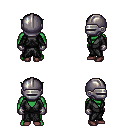
a pixel art fantasy rpg character, male body template, orc, green skin, gray robe, metal pants, black plain hairstyle, metal helm, metal gloves, maroon shoes, four views (front, back, left, right), 2x2 character sprite sheet, small pixel art, hard edges, no anti-aliasing